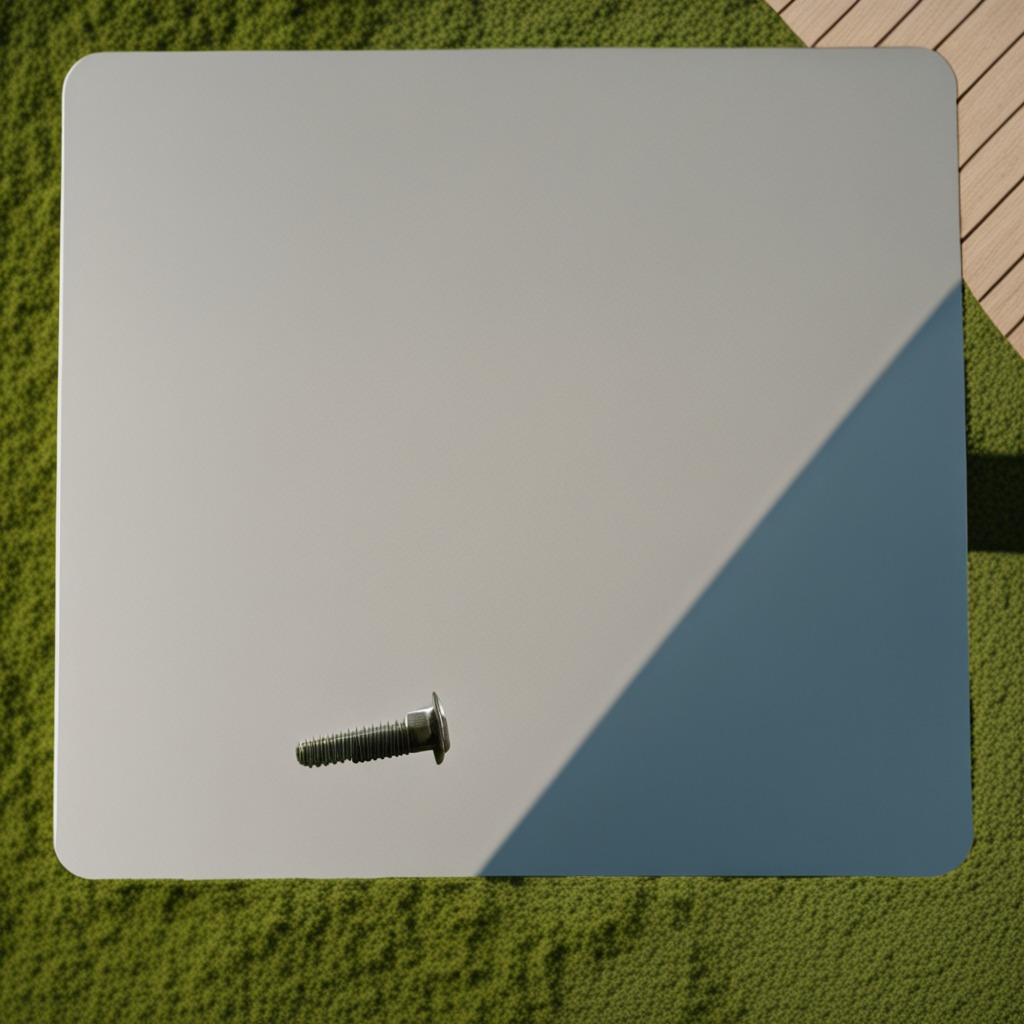
A metal screw lying on the table.